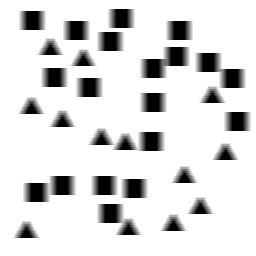
Squares: 19
Triangles: 13
Stars: 0
Total shapes: 32